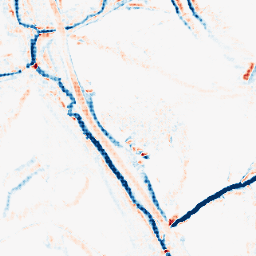
Category: morphological
Decomposition family: morphological_diamond
Decomposition parameters: operation: average
radius: 5
Upsampling method: sinc_hamming
Upsampling parameters: scale: 8
kernel_size: 8
Upsampling scale: 8